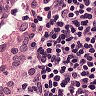
Metastatic tissue present: no